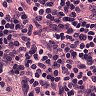
Metastatic tissue present: no